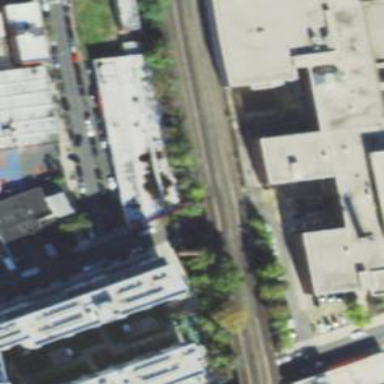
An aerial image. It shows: Rail line running along electrified embankment.